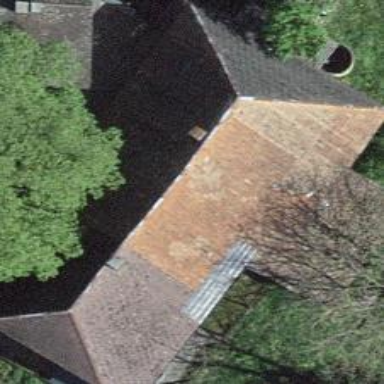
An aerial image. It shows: Farm building.